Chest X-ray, PA view. Patient: 50 years old, sex F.
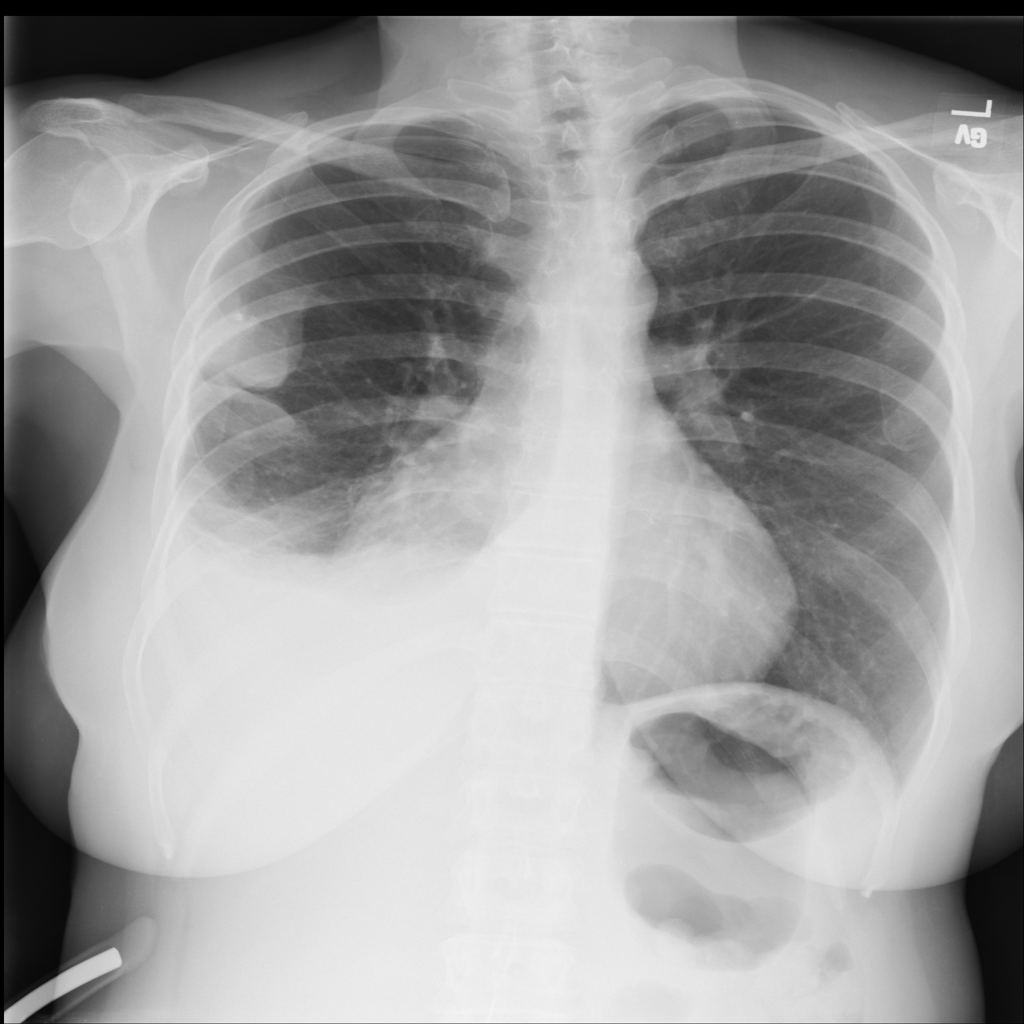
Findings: No Finding